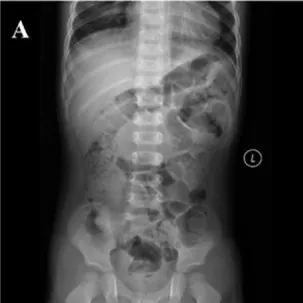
Abdominal DR indicated no obvious abnormality at 6 h post-operatively (A).
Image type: radiology (x_ray)